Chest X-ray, AP view. Patient: 54 years old, sex M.
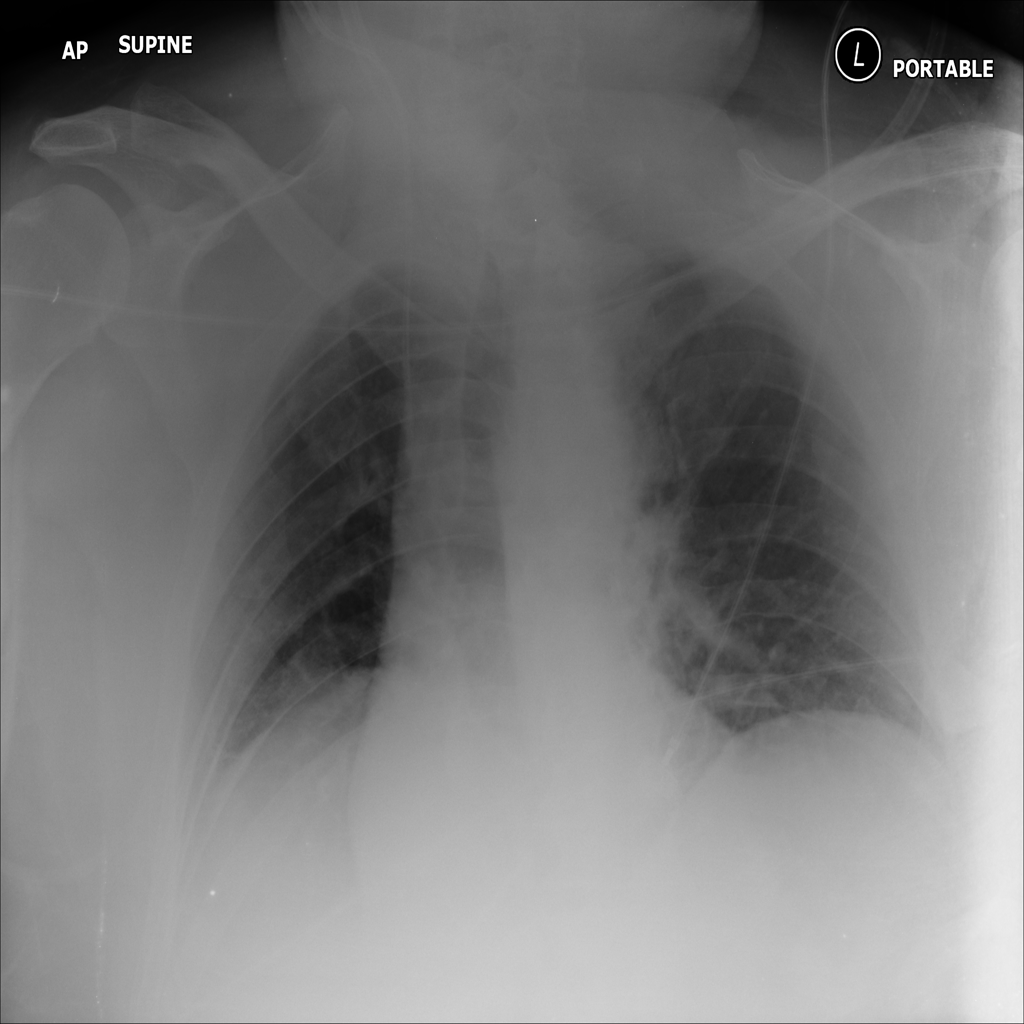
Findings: No Finding